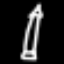
Label: pencil